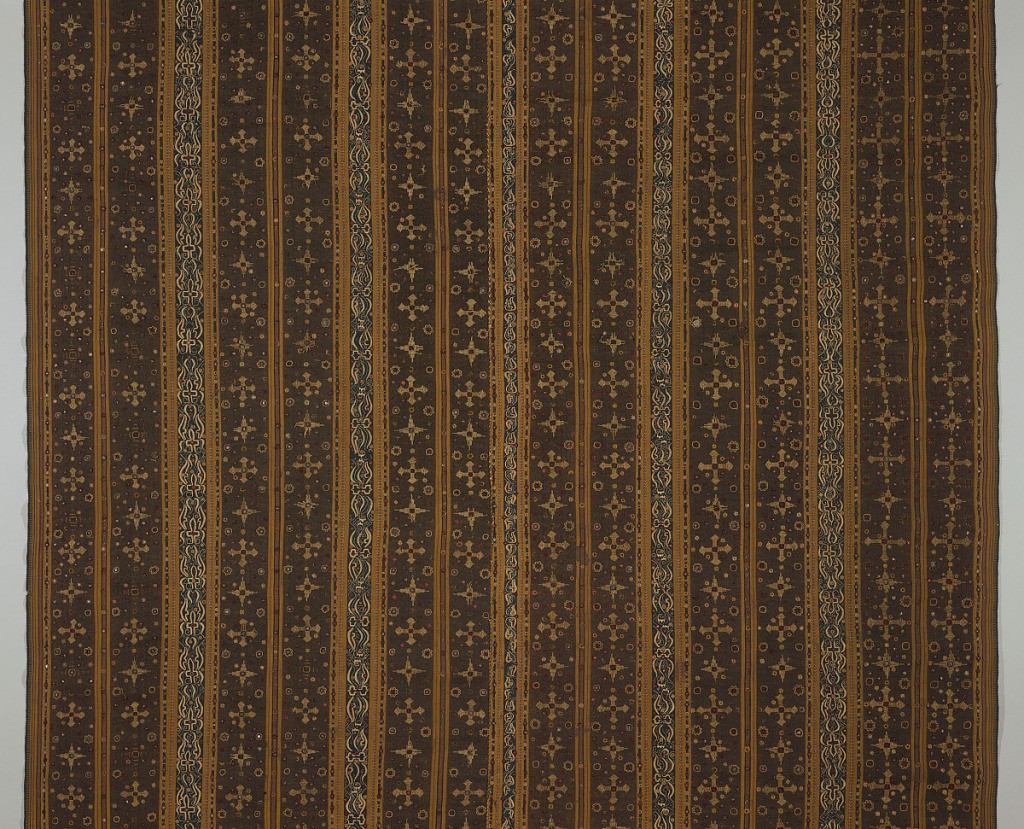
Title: Sarong
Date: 19th century
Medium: cotton, mica Technique: embroidered on plain weave
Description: Woven striped sarong in brown, light brown, cream-white, and blue. Embroidered in an all-over pattern of alternating geometric, organic patterned, and plain stripes with mica pieces added.